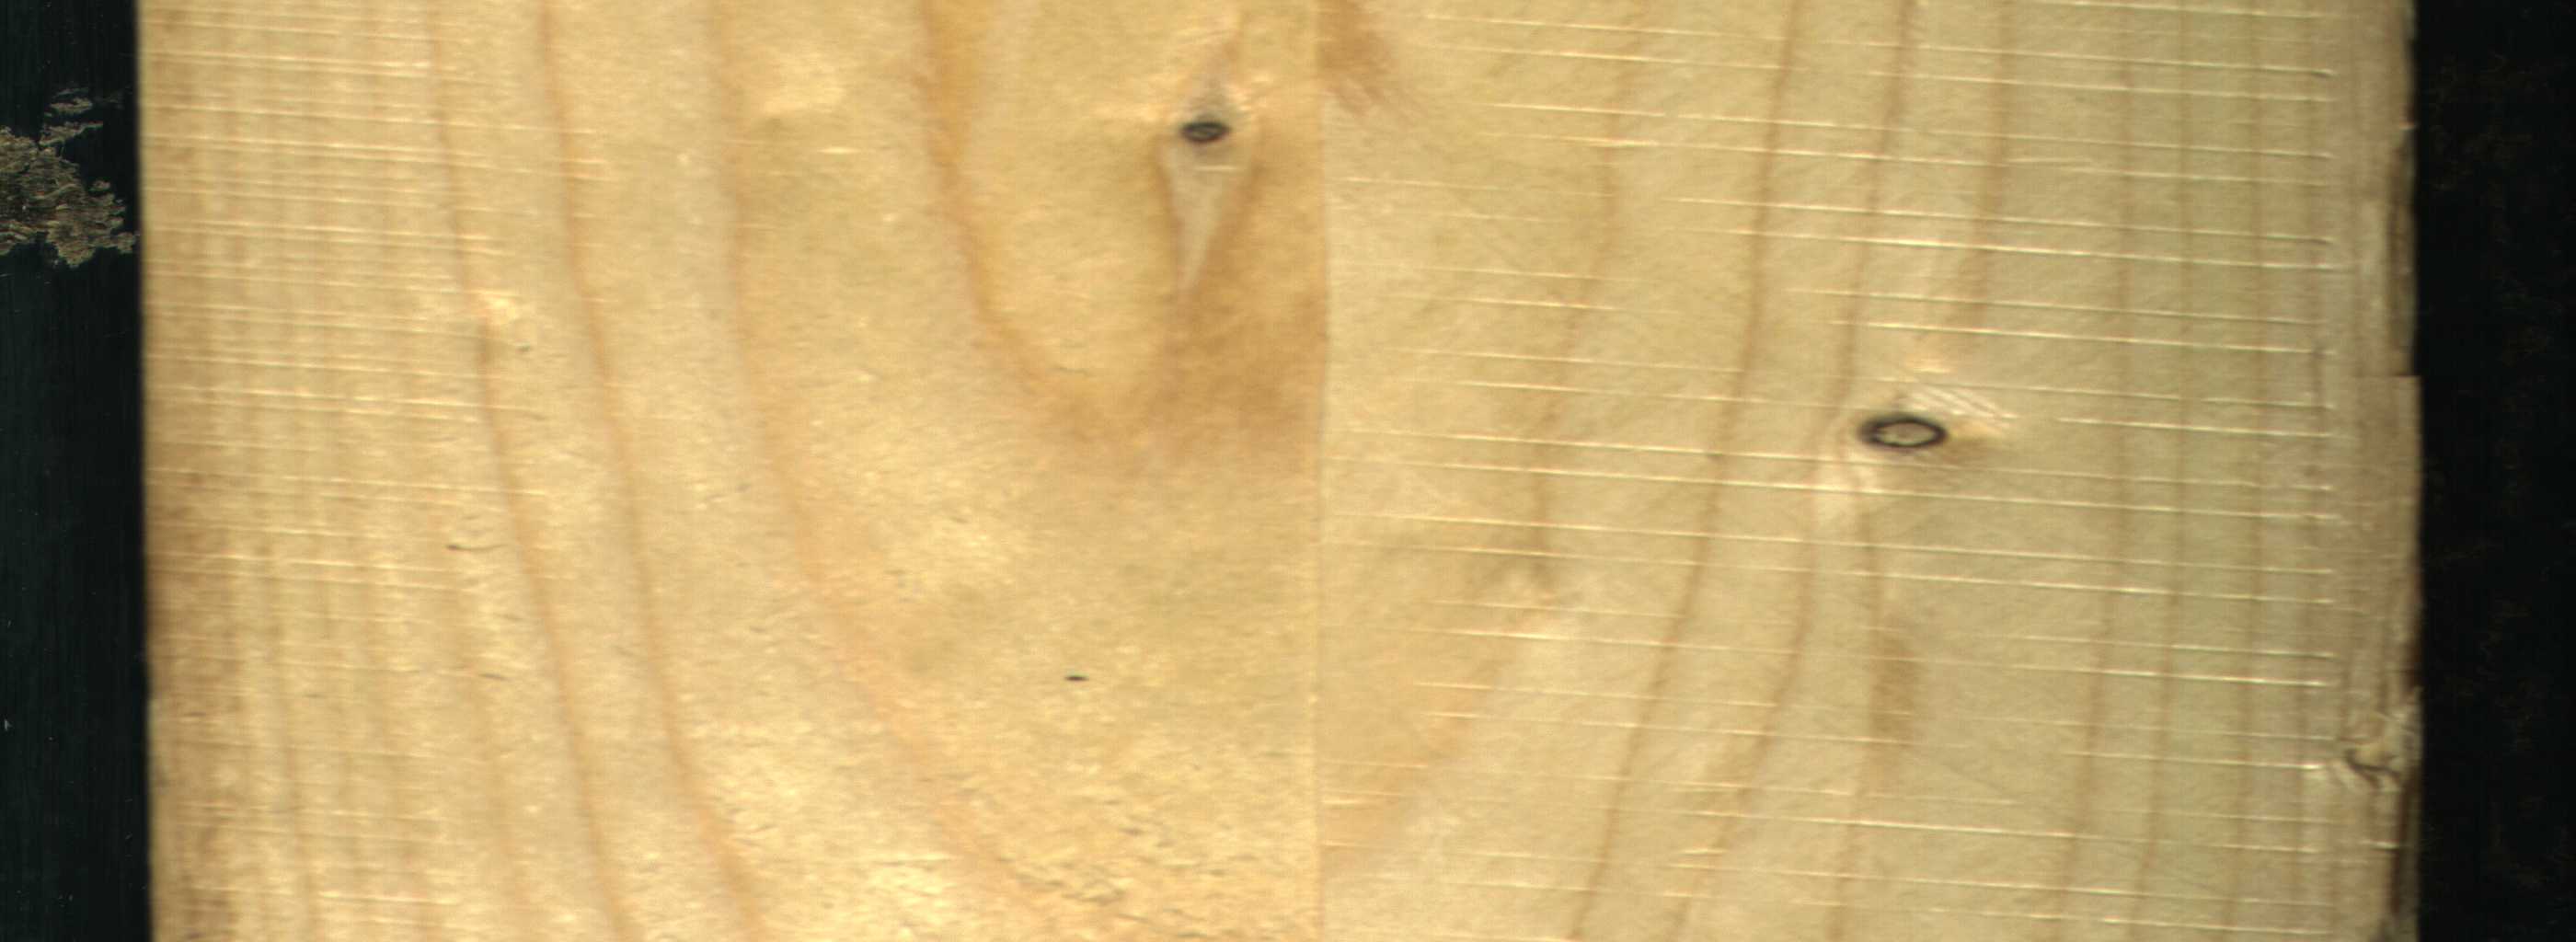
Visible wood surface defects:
Dead_Knot
Dead_Knot